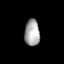
Tissue: lung
Cell type: T cells
Senescence score: 0.2411
Nuclear area (px): 387
Mean DAPI intensity: 169.53